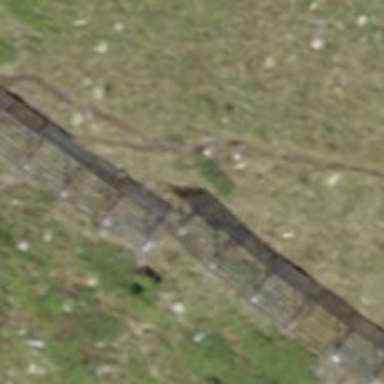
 designed to mitigate snow accumulations in specific area."